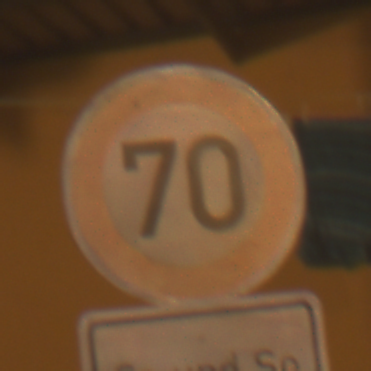
Verkehrszeichen: Geschwindigkeit70
Zusatzzeichen unten: ZeitangabenMitBeschraenkungAufWochentage8
Umgebung: Outdoor, Urban
Tageszeit: Night
Wetter: Clear
Licht: Artificial
Jahreszeit: NotSpecified
Kontrast: HighContrast